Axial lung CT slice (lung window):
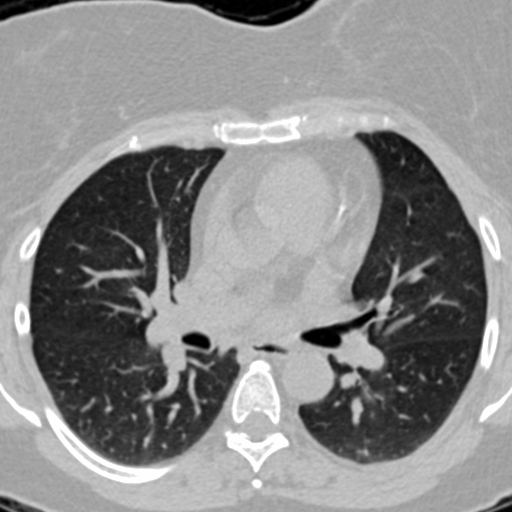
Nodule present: no